Question: In <URL> the author states that ""
(see image below).
I don't see how this statement can be true if I look at the definition of <URL>.
The Monad type class seems to have no relation whatsoever to the <URL> type class, for example Monad type classes are not subtypes of Applicative. So it is clear that, technically, in Haskell, Monads and Applicative functors are completely independent type classes. So if the author's statement is true then it must be true in a different context.
Could someone please explain what the book author means by this seemingly untrue statement?
How should his statement be interpreted ? In what context? In the context of category theory perhaps?
I don't see how it is possible to turn any given Monad into an Applicative functor. Because if the author's statement is true then every Monad can be turned mechanically (by using an algorithm) into an Applicative functor. But is it really possible to do that? If yes, how?

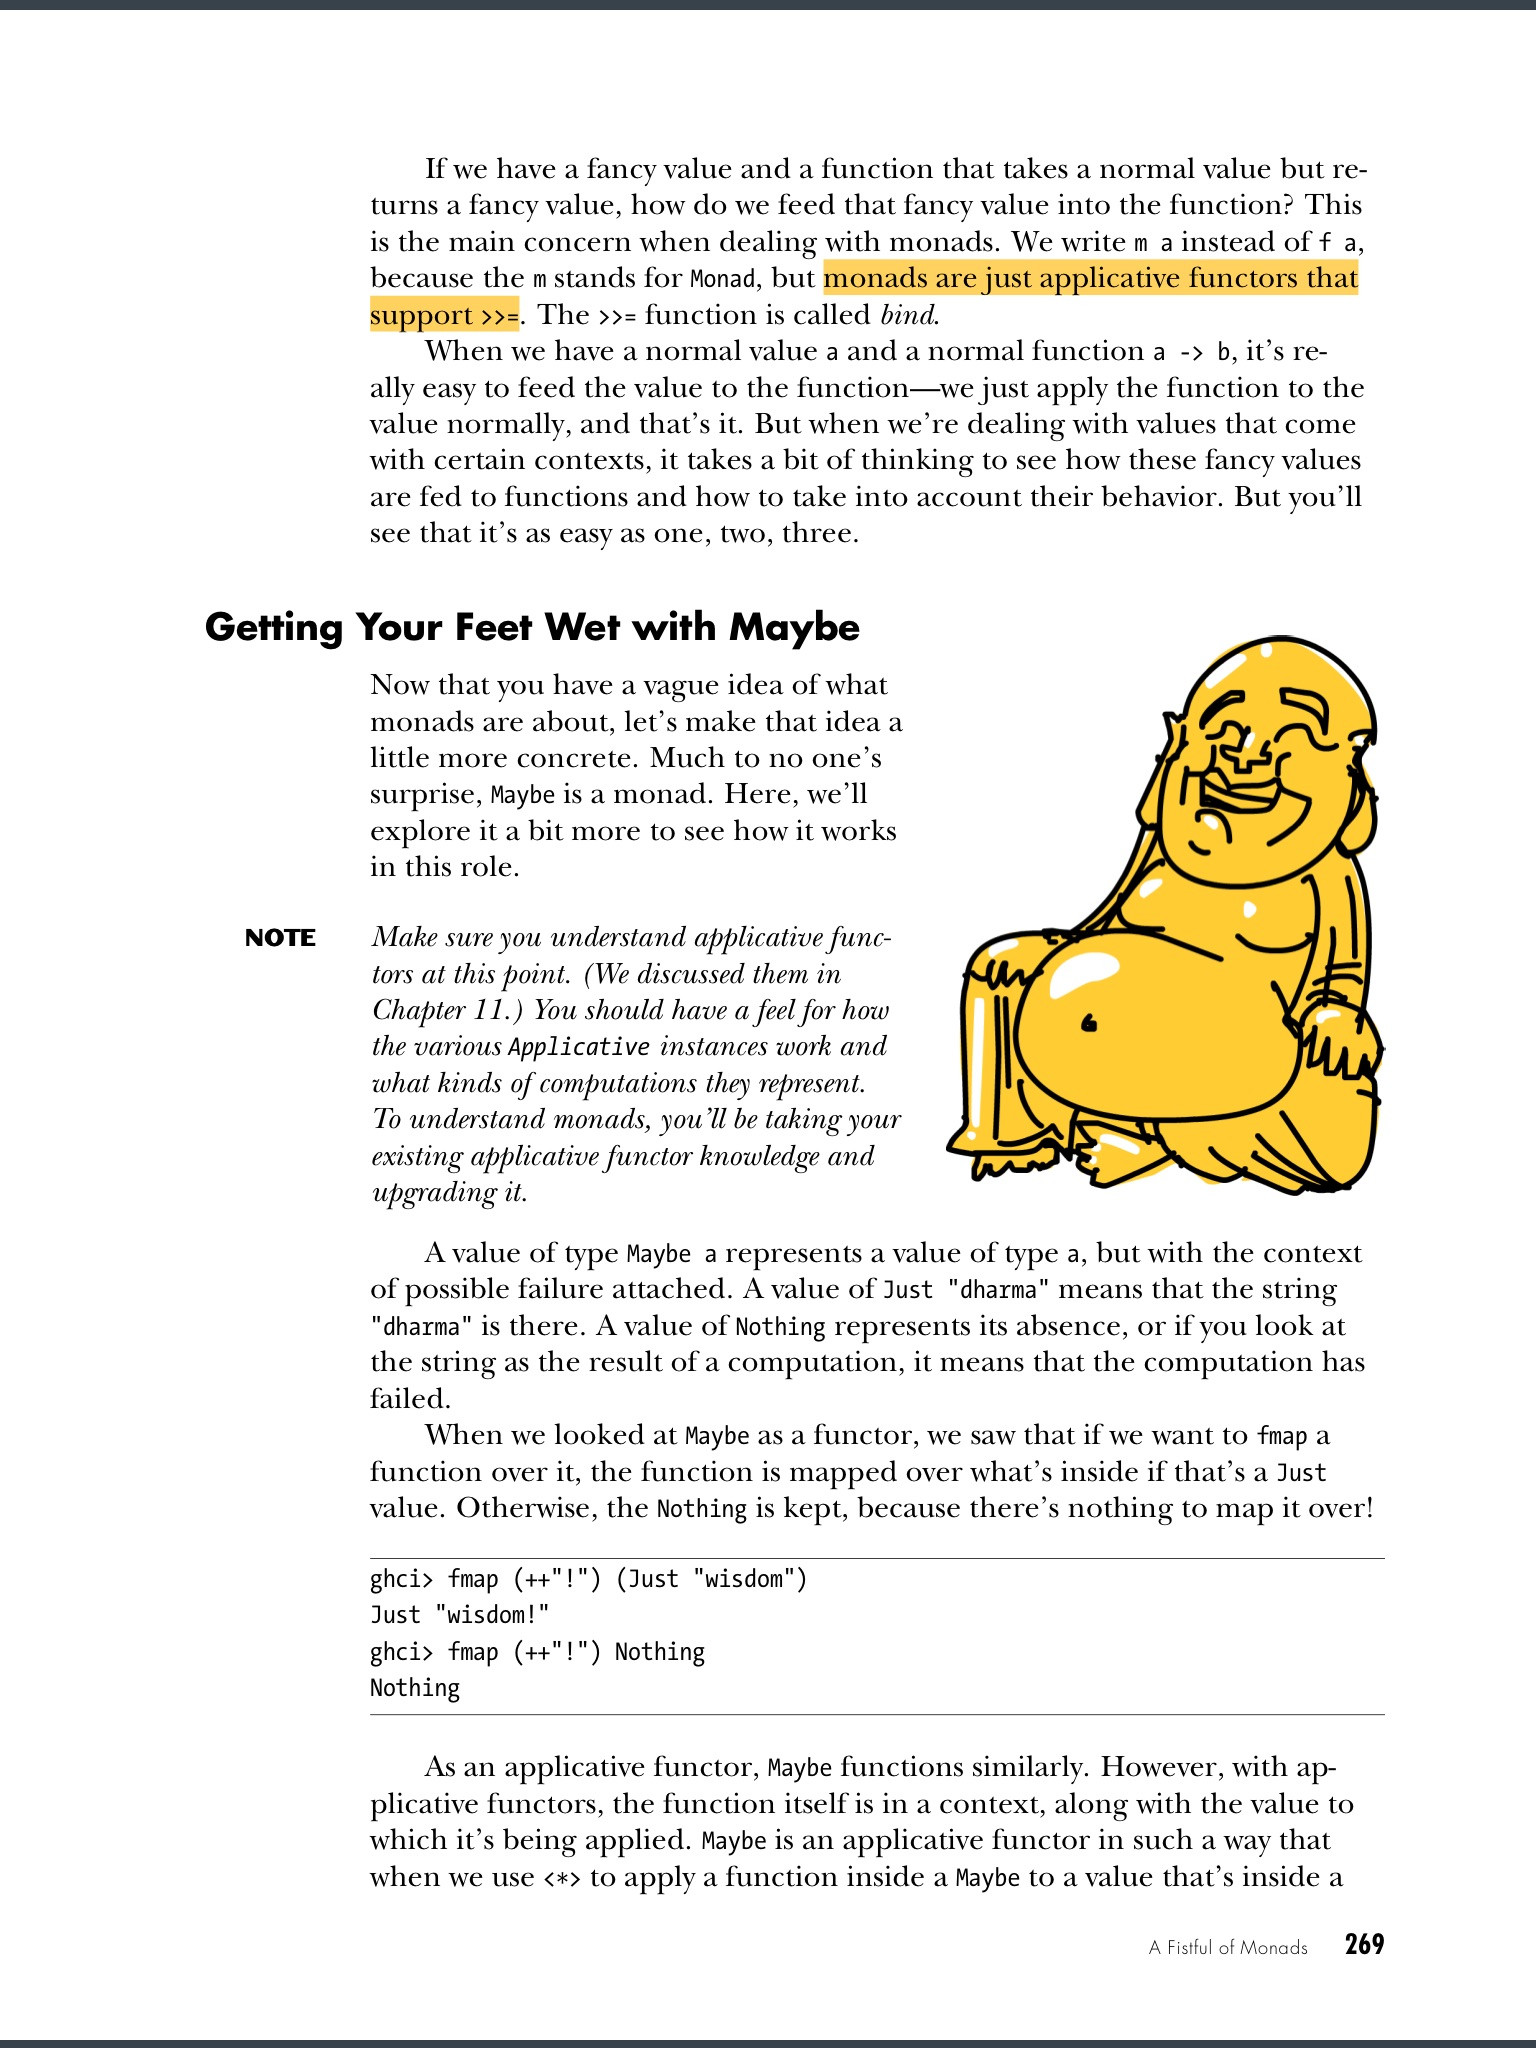
Answer: You're right that the statement means that you can write an Applicative instance when all you know is that your type constructor is a monad. If M is a monad, then you can write:
'''
instance Applicative M where
pure = return
mf <*> mx =
mf >>= \f ->
mx >>= \x ->
return (f x)
'''
And actually, starting with GHC 7.10, 'Applicative' will be a superclass of 'Monad', meaning that the concept that "Monad is Applicative plus ..." will be baked in the standard library.